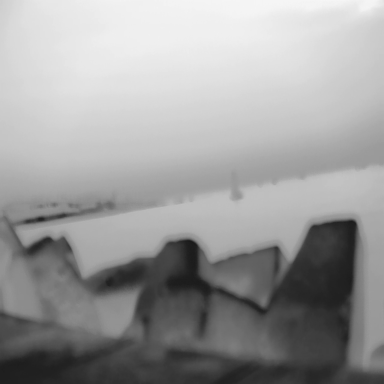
There is a sailboat in the infrared image.